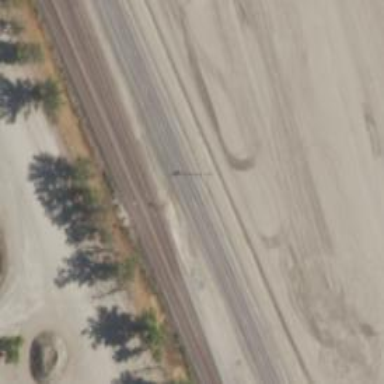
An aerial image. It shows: Railway signal.